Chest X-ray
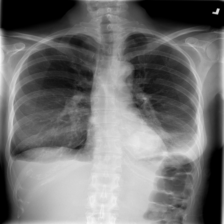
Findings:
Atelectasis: positive
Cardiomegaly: negative
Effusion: negative
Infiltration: positive
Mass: negative
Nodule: negative
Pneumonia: negative
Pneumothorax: positive
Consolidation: negative
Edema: negative
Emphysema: negative
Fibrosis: negative
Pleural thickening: negative
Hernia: negative